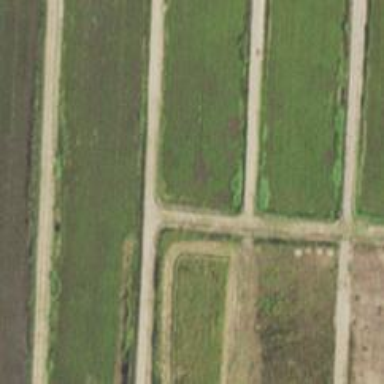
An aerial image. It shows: Track road along embankment dyke.